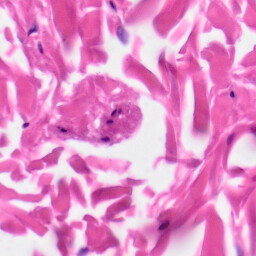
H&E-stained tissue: Skin